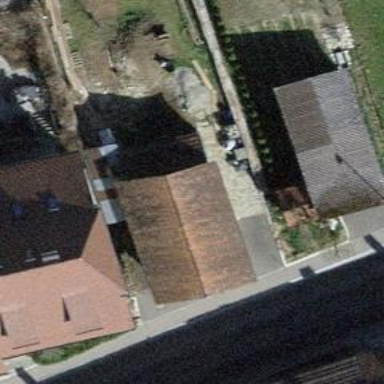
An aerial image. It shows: Building with tiled roof.